Question: What is the current video length?
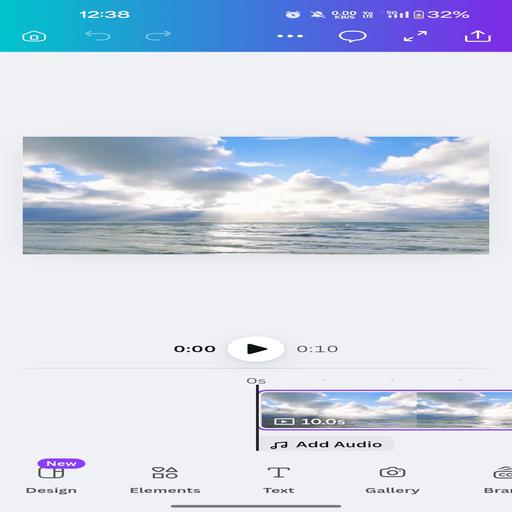
Answer: 10.0s